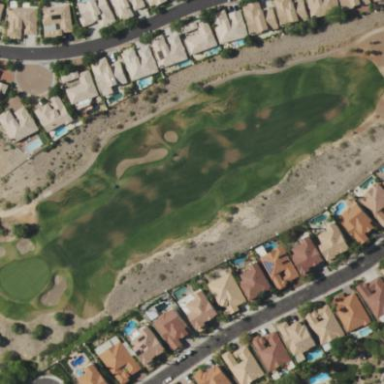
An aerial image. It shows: Area of rough grass used for golf.